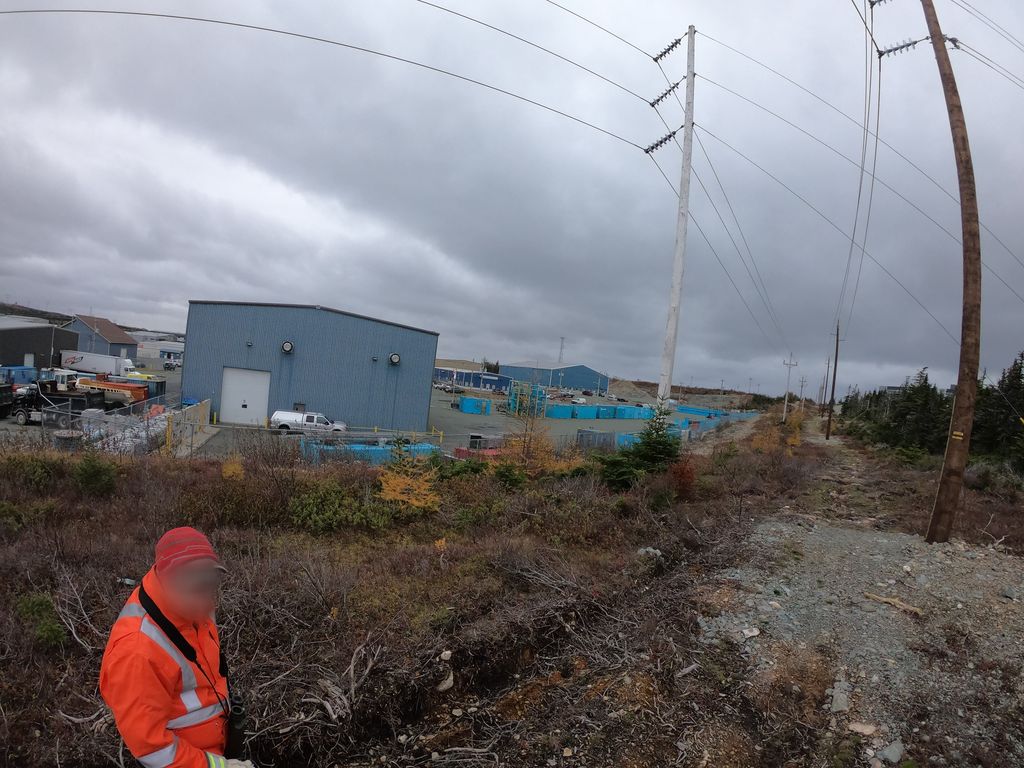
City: st_johns